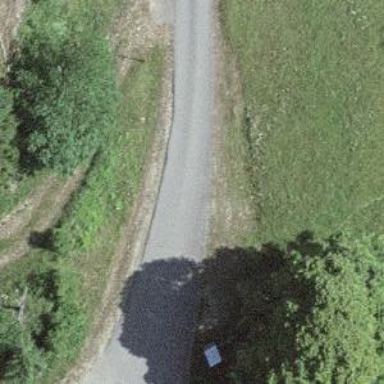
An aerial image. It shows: Well-maintained track road of grade 1.